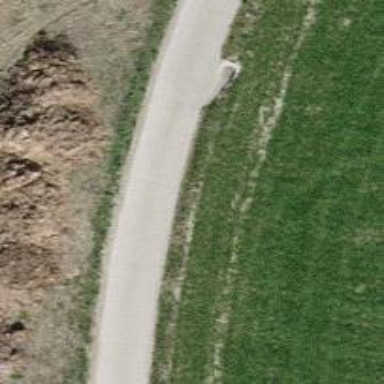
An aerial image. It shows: Well-maintained track road of grade 1.